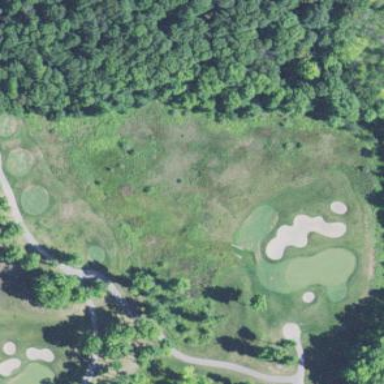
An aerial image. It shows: Area with grass used as rough in golf course.